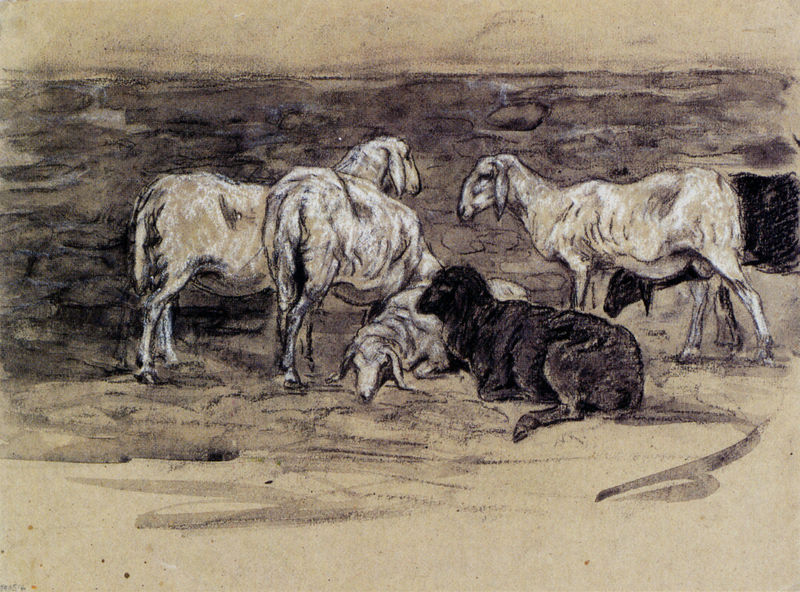
Titel: Schafgruppe
Künstler: Franz Marc
Standort: Kochel am See
Institution: Franz Marc Museum
Schlagwörter: dunkel, himmel, meer, schatten, weiß, aquarell, fluss, gelb, landschaft, abend, braun, grau, hell, kreide, köpfe, licht, nacht, ohr, rücken, schwarz, skizze, szene, zeichnung, tier, tiere, beige, wand, stehen, stein, steine, trauer, fünf, erde, feld, horizont, natur, vieh, weide, boden, realismus, sitzend, stehend, kontrast, ohren, pferd, pferde, beine, fell, huf, hufe, schwanz, bein, hintern, wellen, papier, liegen, studie, trocken, mauer, grafik, graphik, herde, monochrom, wasserfarbe, linien, backstein, steinmauer, not, duktus, weiblich, bauch, liegend, dünn, striche, mondlicht, wände, tusche, wasserfarben, lamm, schaf, dürr, weiden, linie, kohle, kontur, radierung, konturen, strich, bleistift, entwurf, kohlezeichnung, tinte, geschoren, karg, hunger, müde, stall, trog, schwänze, plan, euter, schemen, sechs, lämmer, schafe, lämmchen, hirte, ziege, osten, ziegen, mager, schwaz, schaffe, hinterteil, wall, schafherde, mischtechnik, schlappohr, verhungert, bleichstift, fast schon stilleben, ferch, grasend, magel, rlaismus, schwarzes schaf, schwarze schafe